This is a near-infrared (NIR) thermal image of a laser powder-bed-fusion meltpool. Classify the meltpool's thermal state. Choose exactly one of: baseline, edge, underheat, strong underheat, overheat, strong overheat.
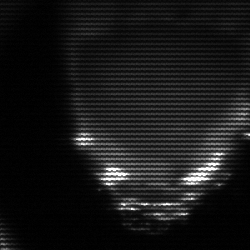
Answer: edge